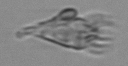
Label: Paratontonia_gracillima